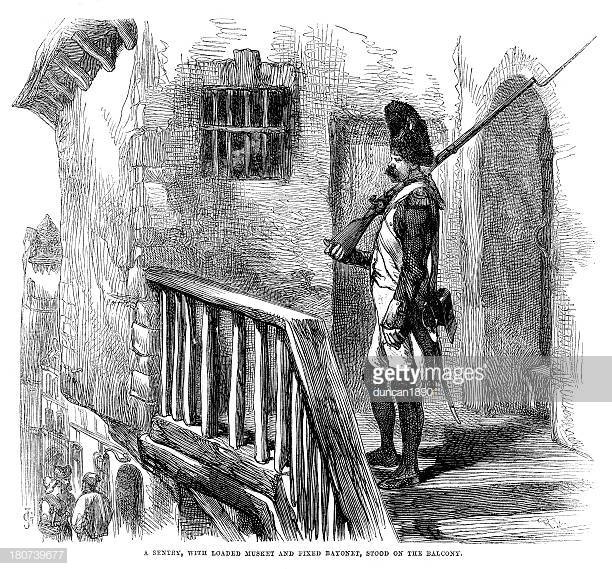
Label: bearskin, busby, shako